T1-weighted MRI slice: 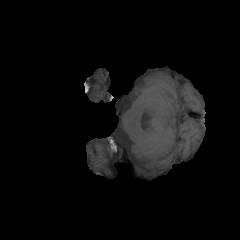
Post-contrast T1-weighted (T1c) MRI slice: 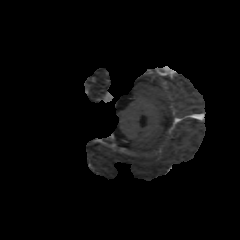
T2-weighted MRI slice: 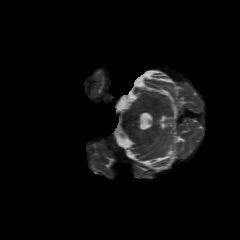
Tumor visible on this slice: no